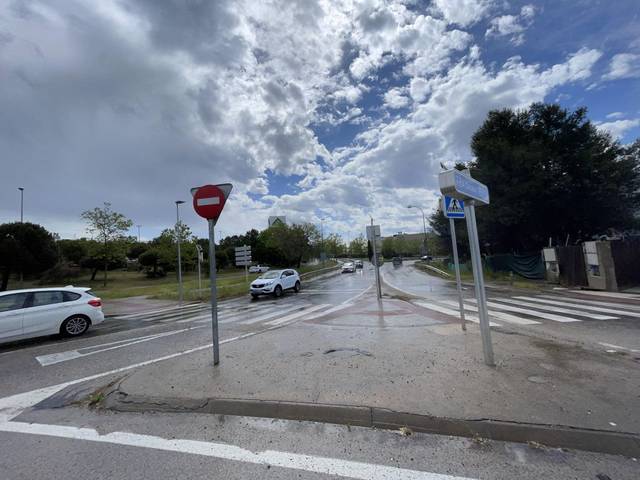
Region: Spain
Coordinates: 40.457, -3.876